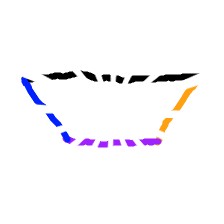
Shape: trapezoid